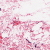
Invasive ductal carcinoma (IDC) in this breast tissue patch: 0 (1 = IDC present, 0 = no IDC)